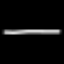
Label: line